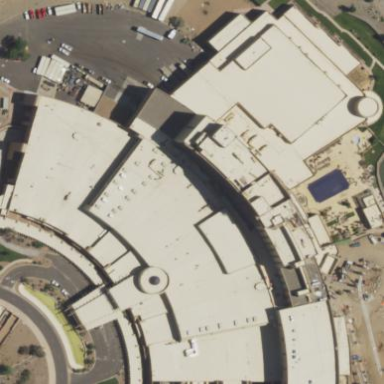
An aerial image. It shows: Building that serves as casino.